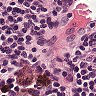
Metastatic tissue present: no